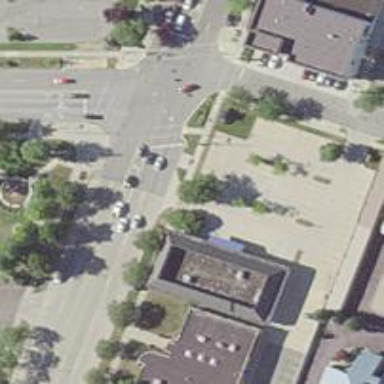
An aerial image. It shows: Secondary road with separate sidewalk.